Field crop: tomato
Growth stage: 1
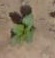
Species: solanum